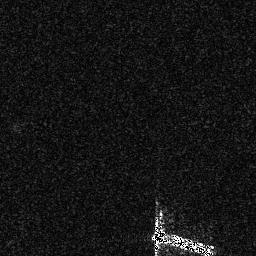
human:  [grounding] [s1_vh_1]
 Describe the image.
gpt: In the satellite image, there is  <ref>1 large ship </ref> <box>[[58, 87, 83, 99, 0]]</box> located at bottom right.